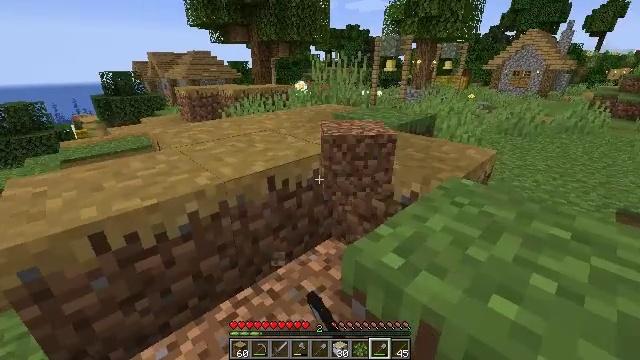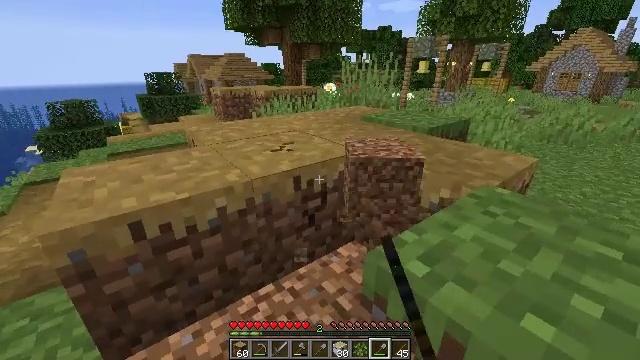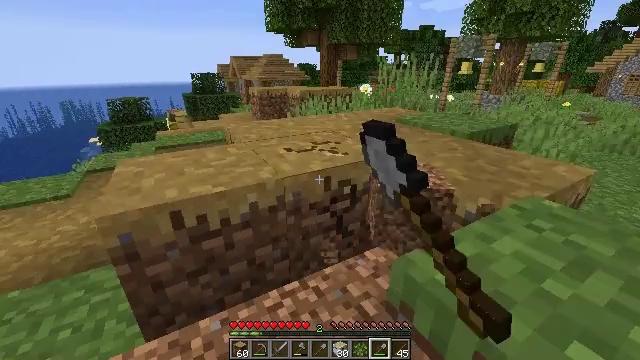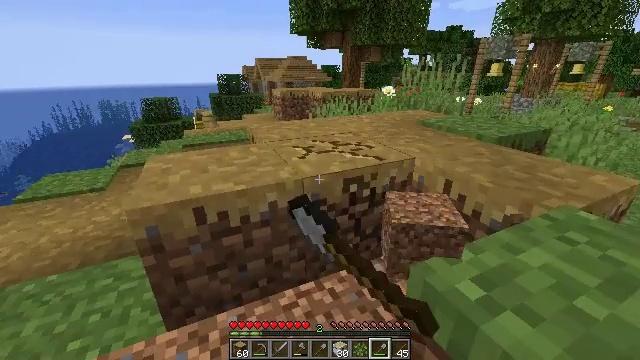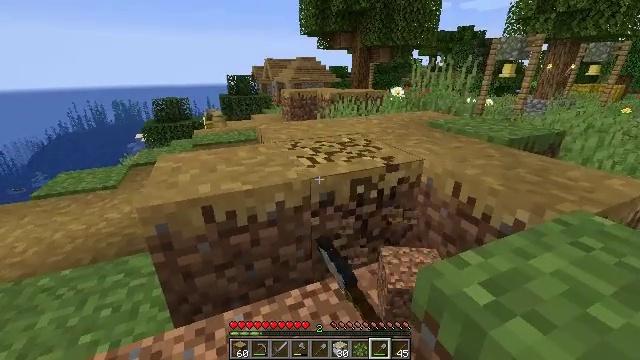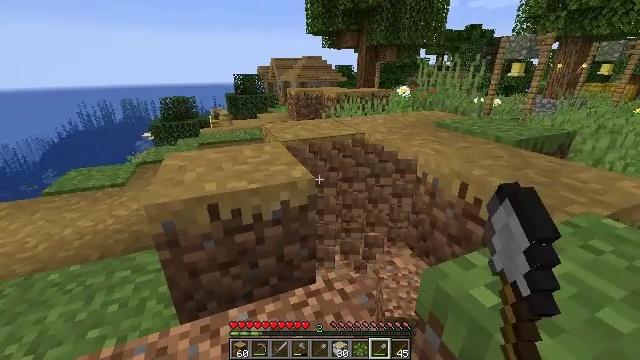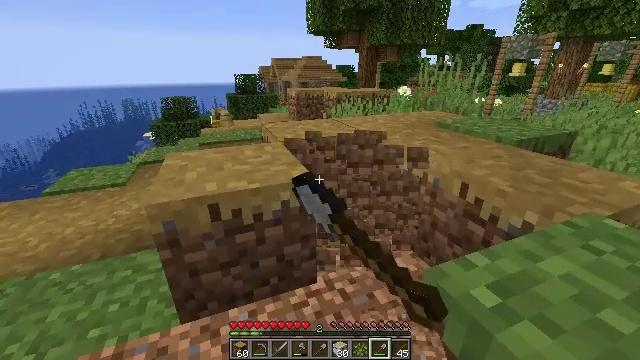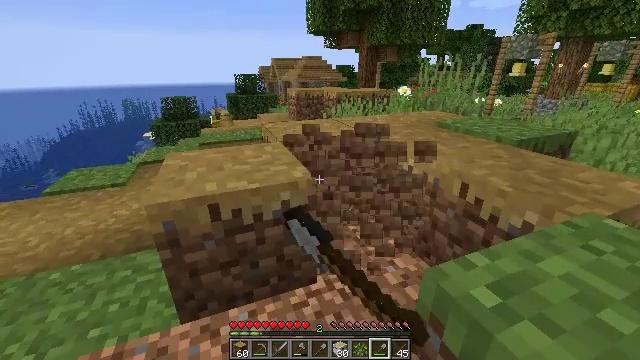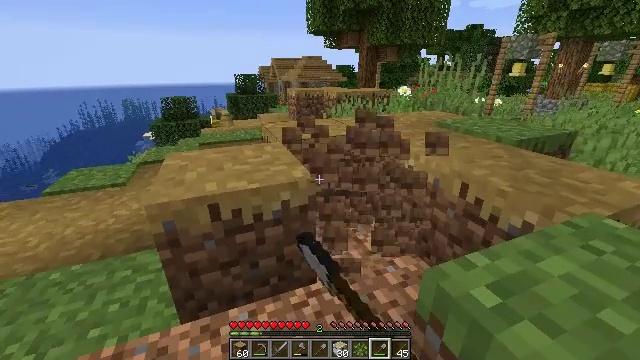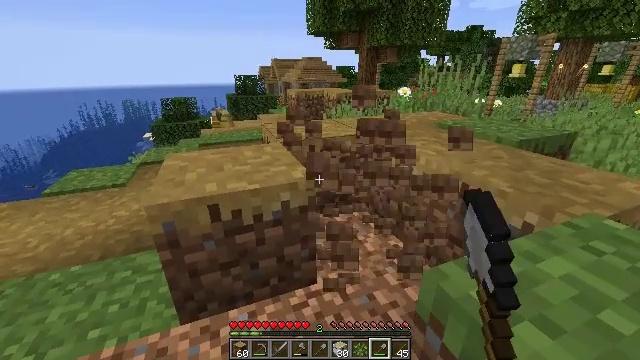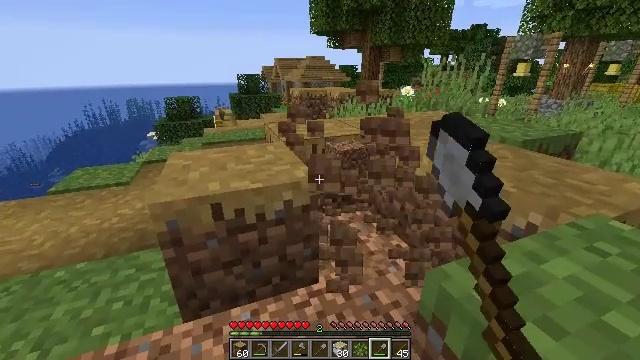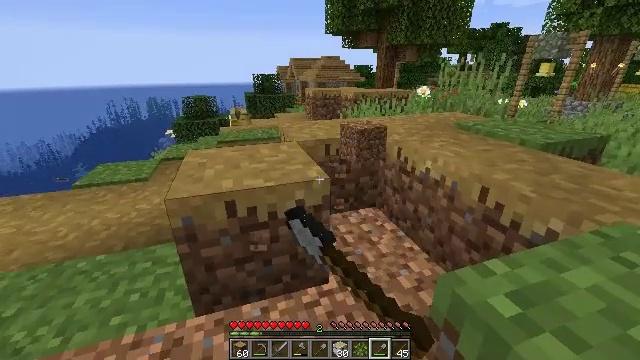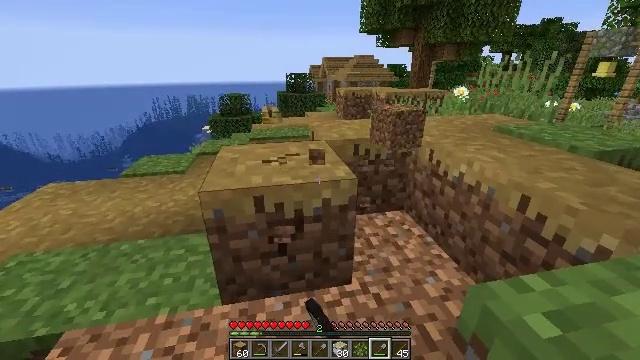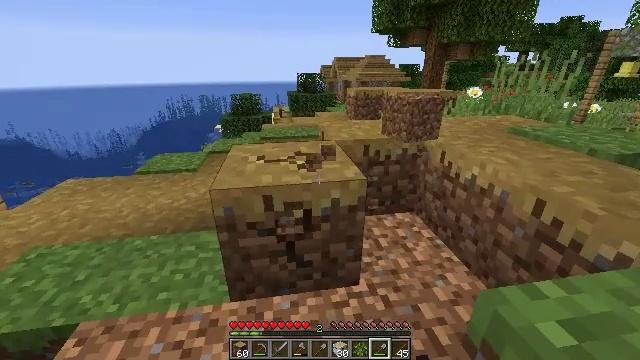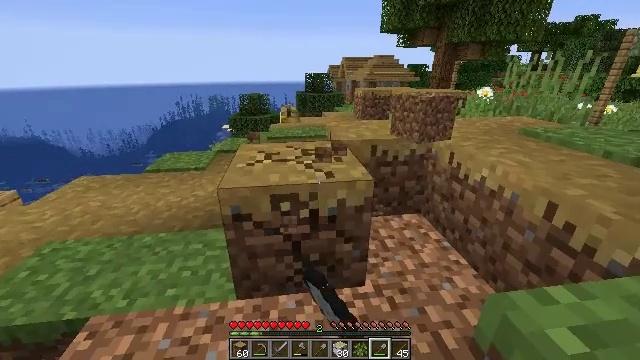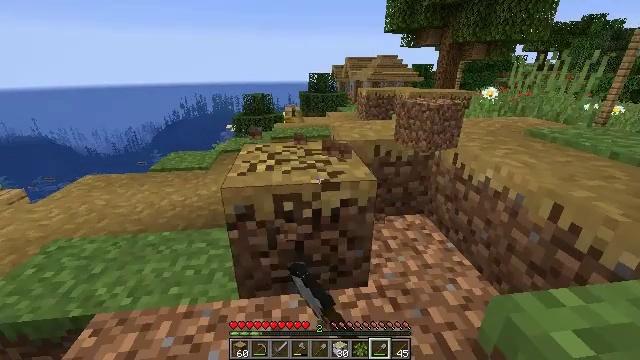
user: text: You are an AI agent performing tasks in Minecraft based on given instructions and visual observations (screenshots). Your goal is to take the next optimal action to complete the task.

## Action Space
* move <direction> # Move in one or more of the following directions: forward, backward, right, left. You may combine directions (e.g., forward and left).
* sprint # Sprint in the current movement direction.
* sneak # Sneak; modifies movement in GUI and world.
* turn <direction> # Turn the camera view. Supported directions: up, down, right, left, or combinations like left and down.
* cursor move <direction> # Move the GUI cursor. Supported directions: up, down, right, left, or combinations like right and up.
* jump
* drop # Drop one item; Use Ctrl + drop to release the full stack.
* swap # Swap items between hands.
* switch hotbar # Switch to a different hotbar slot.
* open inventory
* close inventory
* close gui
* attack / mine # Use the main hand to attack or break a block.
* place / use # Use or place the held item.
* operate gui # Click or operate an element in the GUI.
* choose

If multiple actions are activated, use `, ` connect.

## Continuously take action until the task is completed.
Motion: motion action
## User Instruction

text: Reclaim the grass path segment.
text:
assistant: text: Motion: turn left, attack / mine
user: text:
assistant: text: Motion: turn left, attack / mine
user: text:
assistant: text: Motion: turn left, attack / mine
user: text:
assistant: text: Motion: turn left, attack / mine
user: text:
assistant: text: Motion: turn left, attack / mine
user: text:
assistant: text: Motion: attack / mine
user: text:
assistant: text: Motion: attack / mine
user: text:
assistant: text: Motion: attack / mine
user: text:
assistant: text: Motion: attack / mine
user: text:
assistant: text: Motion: attack / mine
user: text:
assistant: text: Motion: turn left, attack / mine
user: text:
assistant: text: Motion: turn left, attack / mine
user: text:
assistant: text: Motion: turn left, attack / mine
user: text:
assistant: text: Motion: turn left, attack / mine
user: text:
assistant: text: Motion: attack / mine
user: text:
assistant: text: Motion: attack / mine
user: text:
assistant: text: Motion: attack / mine
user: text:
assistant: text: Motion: attack / mine
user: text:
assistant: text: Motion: move forward, attack / mine
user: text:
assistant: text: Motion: move forward, attack / mine
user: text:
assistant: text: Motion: move forward, attack / mine
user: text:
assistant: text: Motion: attack / mine
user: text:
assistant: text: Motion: attack / mine
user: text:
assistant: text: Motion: attack / mine
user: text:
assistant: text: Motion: turn right, attack / mine
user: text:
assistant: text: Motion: turn right, attack / mine
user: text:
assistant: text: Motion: turn right, attack / mine
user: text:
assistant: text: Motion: turn right, attack / mine
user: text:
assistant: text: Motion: turn right, attack / mine
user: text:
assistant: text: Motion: turn right, attack / mine